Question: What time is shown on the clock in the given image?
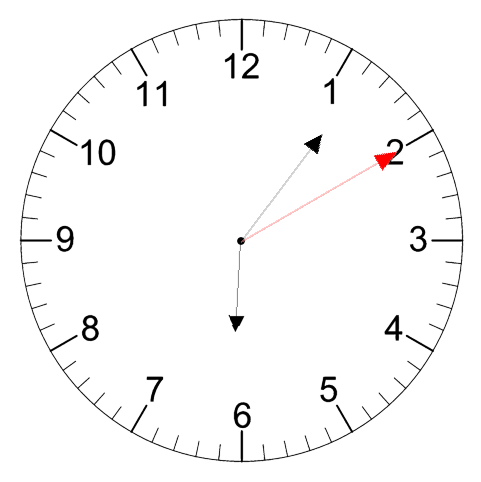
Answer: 06:06:10